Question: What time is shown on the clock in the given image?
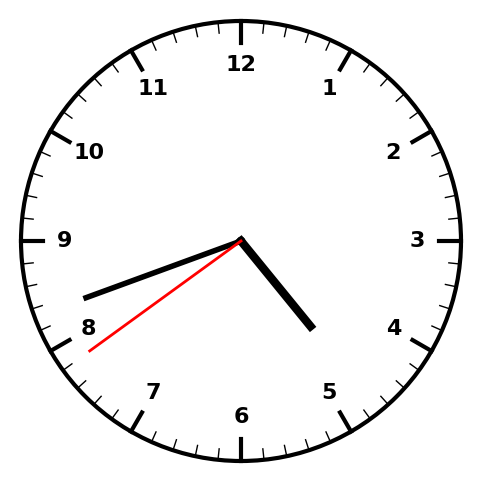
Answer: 04:41:39